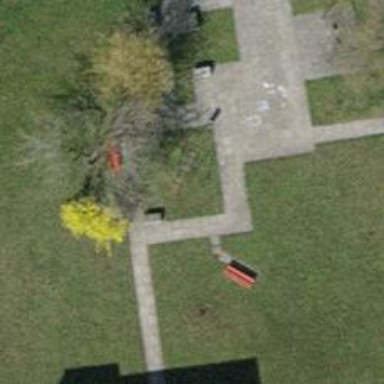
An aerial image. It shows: Playground area for leisure land.